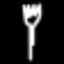
Label: fork